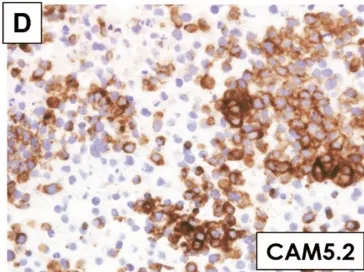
Biopsy and autopsy samples of human NUT carcinoma in the retroperitoneum. Tumor cells are immunopositive for cytokeratin (clone CAM5.2). And p40.
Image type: pathology (immunostaining)